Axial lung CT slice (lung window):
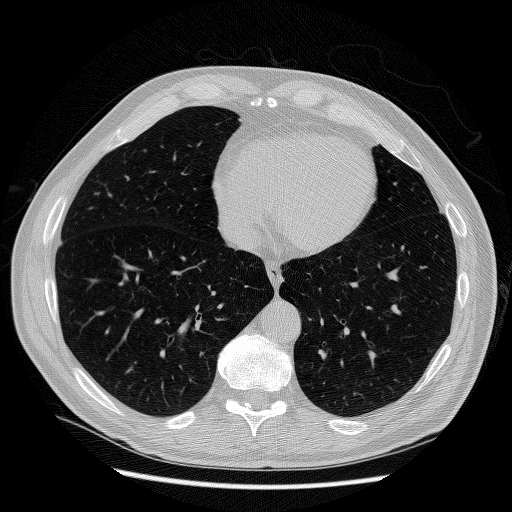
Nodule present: no